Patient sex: F
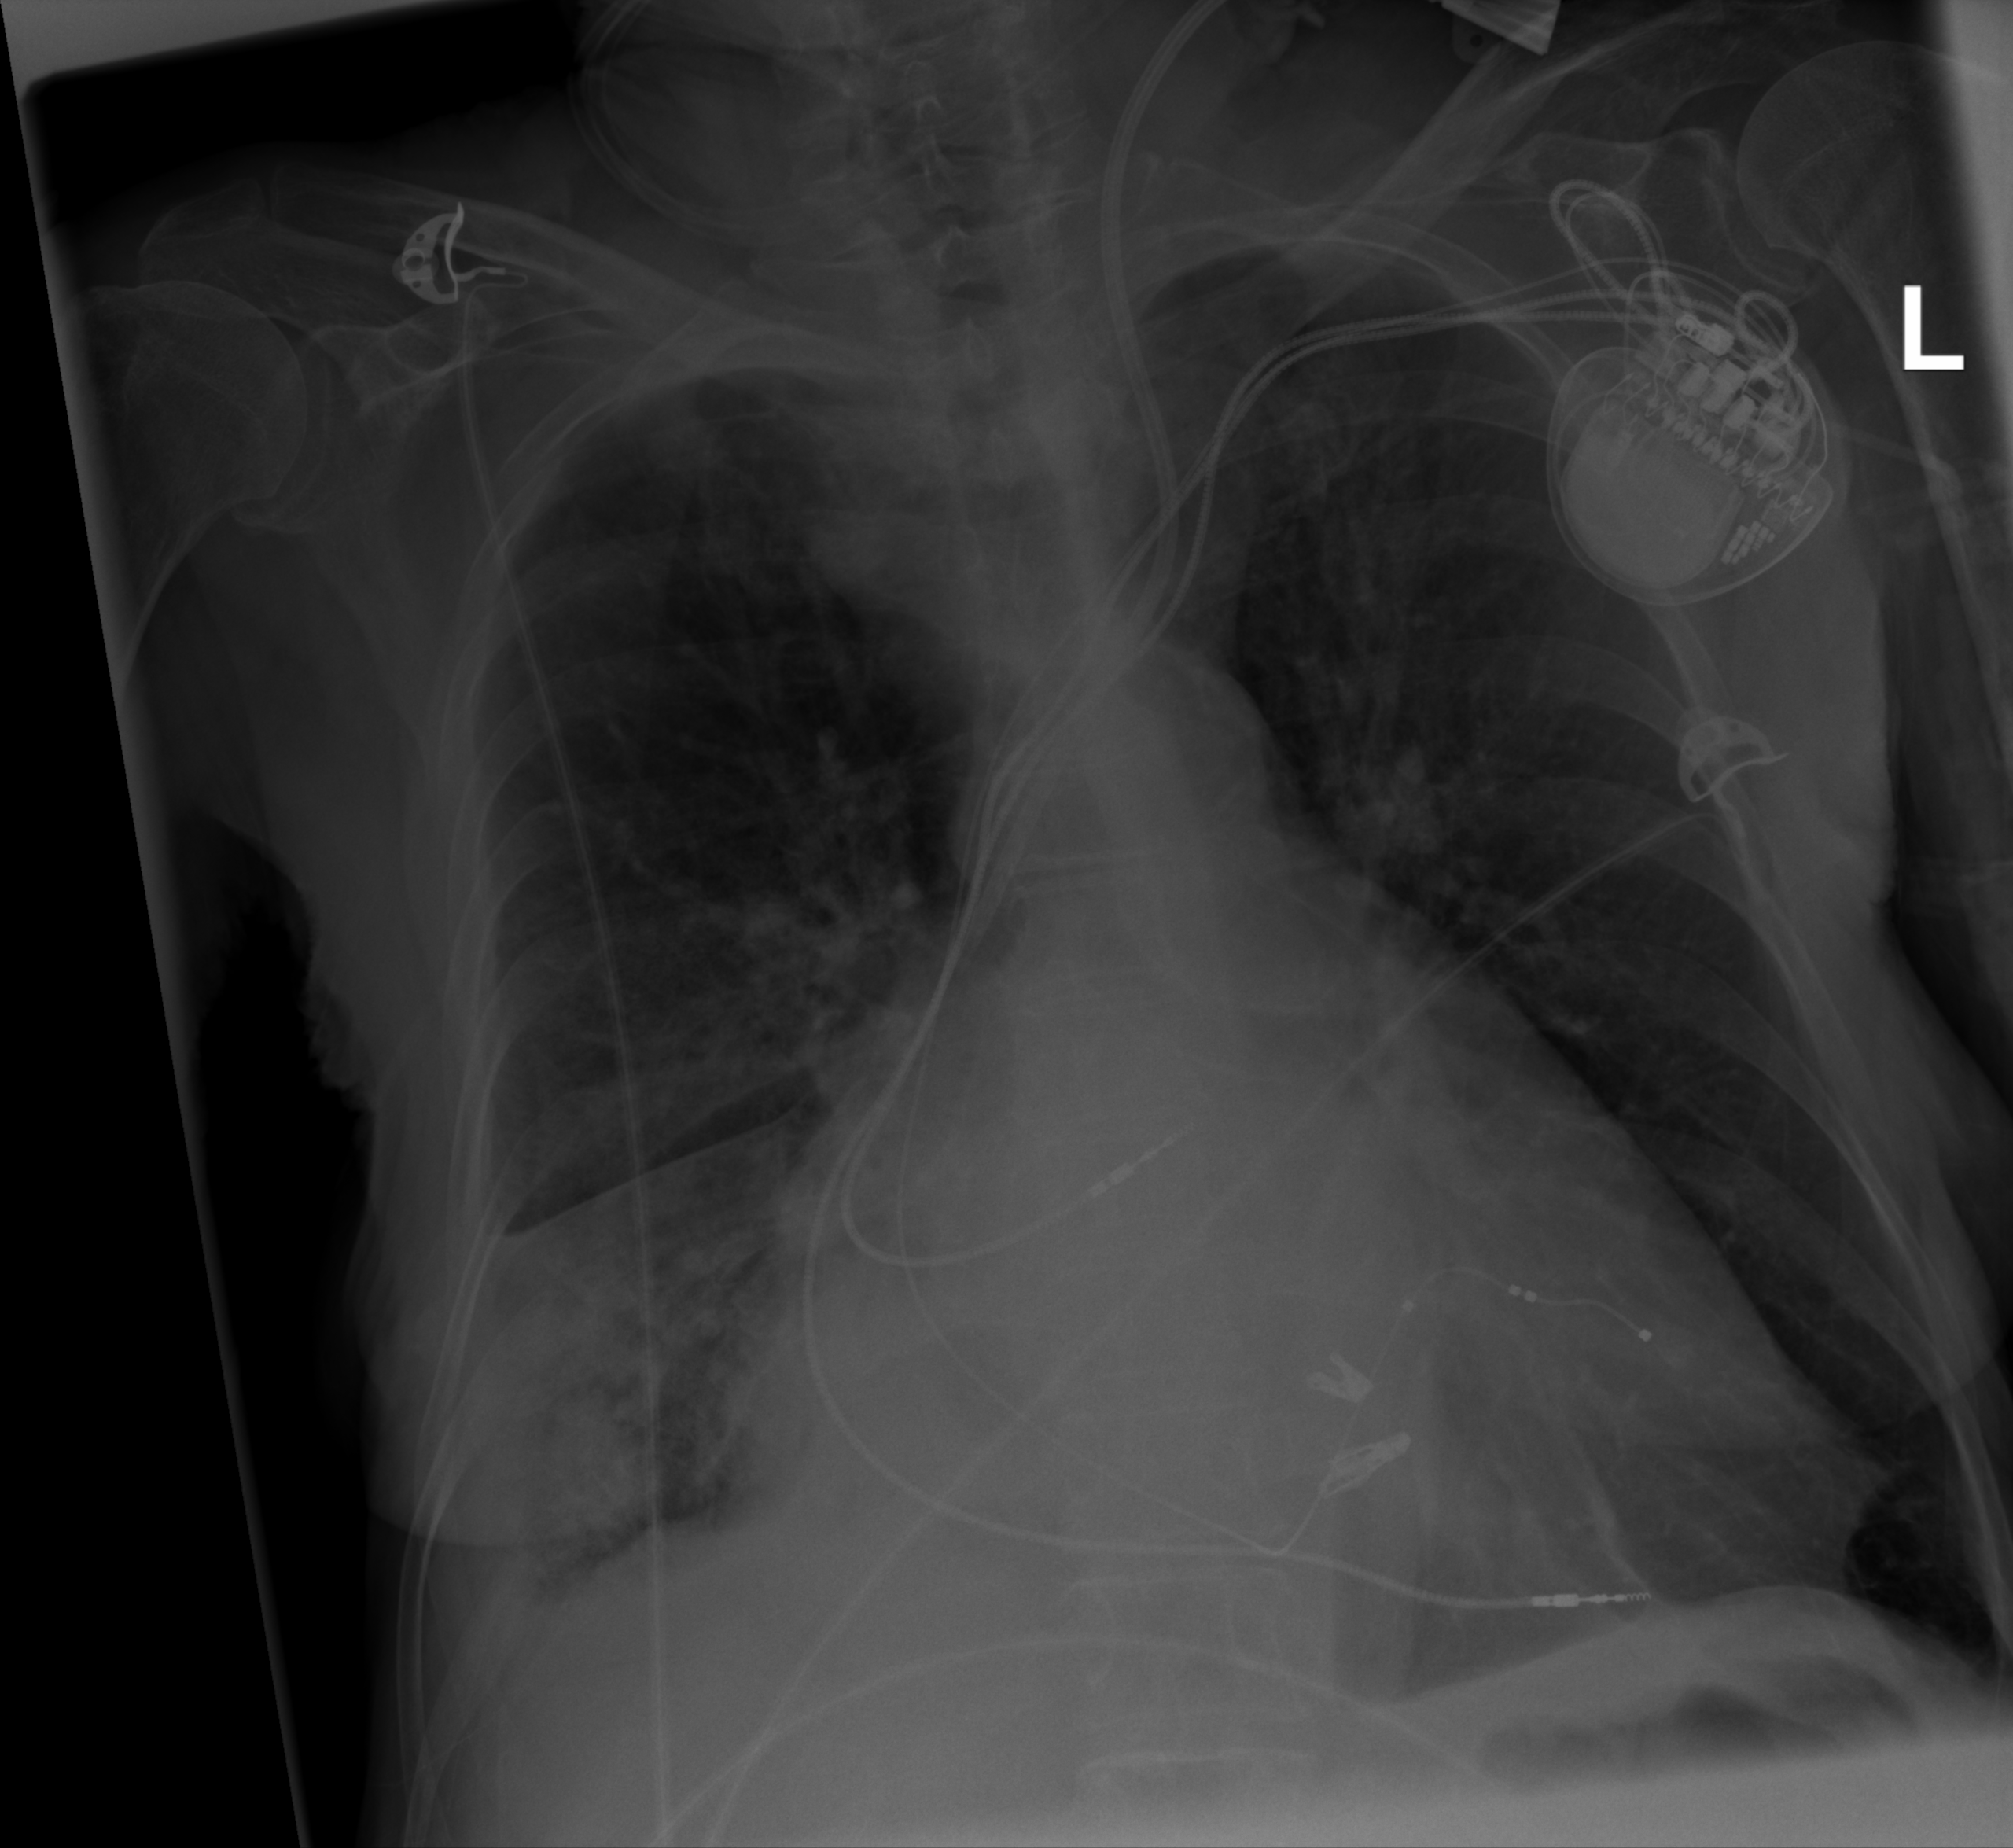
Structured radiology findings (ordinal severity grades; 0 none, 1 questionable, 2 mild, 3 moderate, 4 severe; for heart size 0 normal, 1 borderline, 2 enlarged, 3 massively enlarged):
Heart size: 2
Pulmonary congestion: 0
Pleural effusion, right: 2
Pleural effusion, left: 0
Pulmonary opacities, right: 2
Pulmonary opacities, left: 0
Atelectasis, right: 2
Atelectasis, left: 2